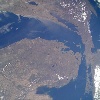
Label: land